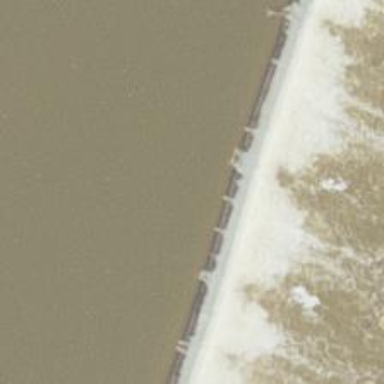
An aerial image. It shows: Dam along waterway.